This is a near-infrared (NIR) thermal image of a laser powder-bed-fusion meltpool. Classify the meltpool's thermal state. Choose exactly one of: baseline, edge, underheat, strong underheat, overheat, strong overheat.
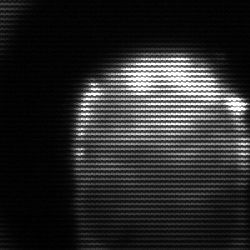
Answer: edge